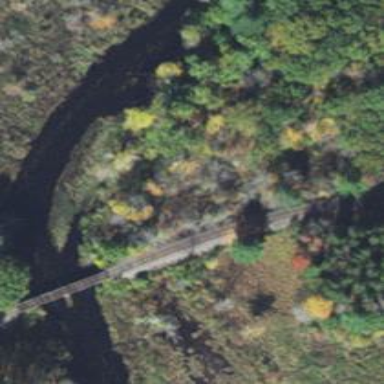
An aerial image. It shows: Railway track.